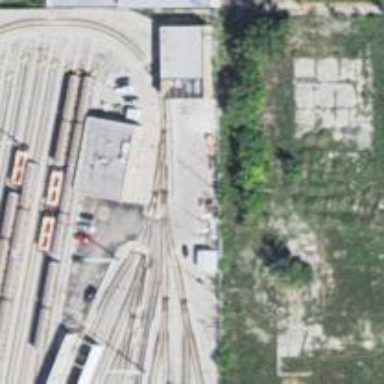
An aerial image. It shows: Electrified rail in service yard.